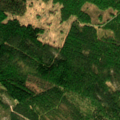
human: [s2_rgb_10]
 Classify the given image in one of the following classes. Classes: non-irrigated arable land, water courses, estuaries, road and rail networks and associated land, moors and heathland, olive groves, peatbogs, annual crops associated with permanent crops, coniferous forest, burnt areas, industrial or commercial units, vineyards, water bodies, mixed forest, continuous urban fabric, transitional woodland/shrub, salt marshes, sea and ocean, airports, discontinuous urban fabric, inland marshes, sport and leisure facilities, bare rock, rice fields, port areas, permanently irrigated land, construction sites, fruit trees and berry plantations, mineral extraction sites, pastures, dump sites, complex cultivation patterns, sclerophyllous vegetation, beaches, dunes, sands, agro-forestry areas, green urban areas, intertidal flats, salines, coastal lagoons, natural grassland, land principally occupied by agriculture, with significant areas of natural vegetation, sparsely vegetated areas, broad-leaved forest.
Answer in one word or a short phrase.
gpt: coniferous forest, mixed forest, transitional woodland/shrub